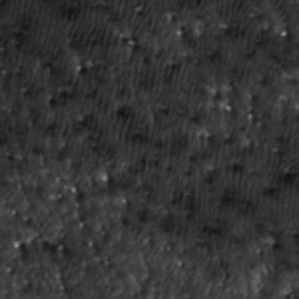
Label: frost